Question: I would like to print a dataframe to a pdf file. I have tried the following:
'''
pdf("myfile.pdf")
grid.table(df)
dev.off()
'''
This actually works, but draws the dataframe with some cell fill colors, and other some formatting, as well as row numbers.
I just want to draw a dataframe with no specific formatting, and especially with no row numbers.
I also need to mention that I want to draw this dataframe along with a plot. (plot above the dataframe). I have tried using:
'''
layout(matrix(c(1,2), nrow=2, byrow=TRUE), heights = c(2,1))
'''
but the dataframe shows up on top of my plot (please see below)... I am not sure why?

Is there an easy way of doing that?
Thanks!
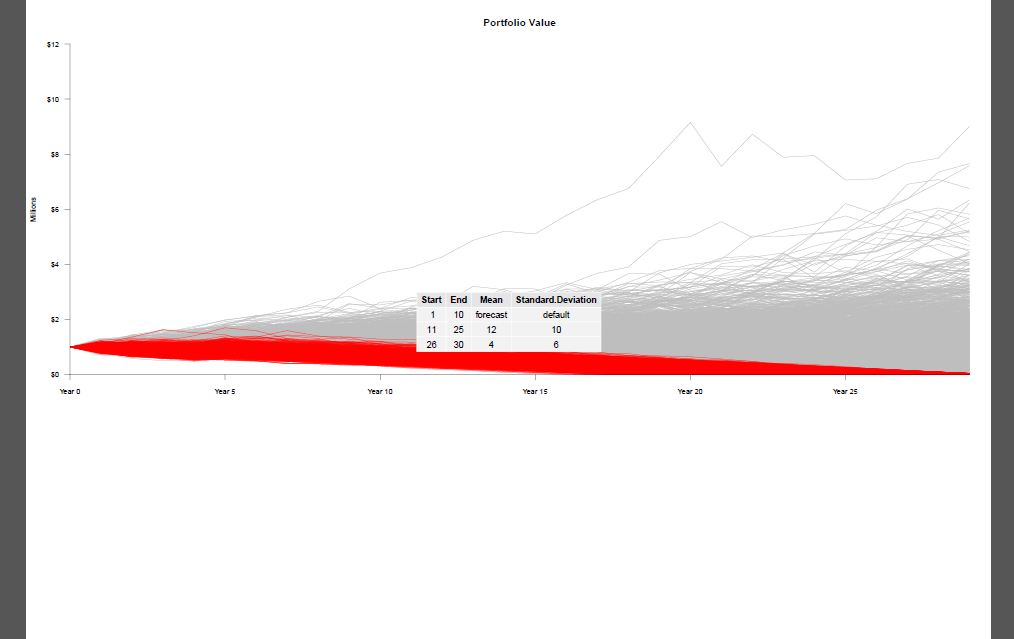
Answer: You can specify where you want your data frame with viewport :
'''
plot(NA, xlim=c(0,2), ylim=c(0,3), bty='n', xaxt='n', yaxt='n', xlab='', ylab='')
print(grid.table(df,show.rownames=F,vp=viewport(x=0.5,y=0.1)))
'''
x and y values are relatives, x=.5,y=.1 place your data.frame in the bottom middle of your plot.